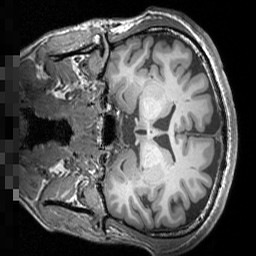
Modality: T1w
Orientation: coronal
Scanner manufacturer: siemens
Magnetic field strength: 3 T
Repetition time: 1.5 s
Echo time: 0.00291 s